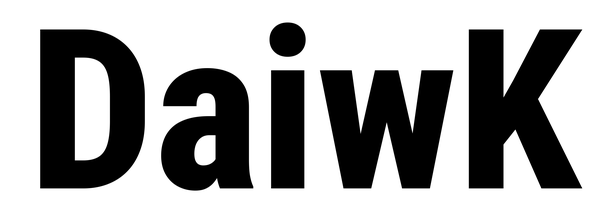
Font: Roboto_Condensed_ExtraBold